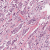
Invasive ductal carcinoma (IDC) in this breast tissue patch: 1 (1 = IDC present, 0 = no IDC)